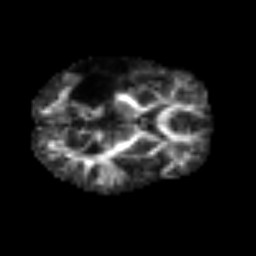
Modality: FA
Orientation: axial
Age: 58
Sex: female
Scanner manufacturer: siemens
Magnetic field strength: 3 T
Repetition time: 3.2 s
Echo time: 0.081 s